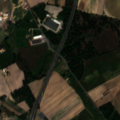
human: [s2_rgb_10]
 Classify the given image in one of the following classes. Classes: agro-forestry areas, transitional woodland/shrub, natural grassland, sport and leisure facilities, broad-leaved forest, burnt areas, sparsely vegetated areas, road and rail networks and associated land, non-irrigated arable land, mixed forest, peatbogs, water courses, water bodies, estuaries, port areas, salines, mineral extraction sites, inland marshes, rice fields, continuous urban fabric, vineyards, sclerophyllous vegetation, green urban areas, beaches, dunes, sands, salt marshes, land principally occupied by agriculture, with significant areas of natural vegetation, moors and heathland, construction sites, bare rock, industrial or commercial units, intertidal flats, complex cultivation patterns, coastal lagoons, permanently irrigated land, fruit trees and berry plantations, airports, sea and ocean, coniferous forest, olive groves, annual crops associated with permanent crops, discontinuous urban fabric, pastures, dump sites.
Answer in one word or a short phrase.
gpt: road and rail networks and associated land, permanently irrigated land, complex cultivation patterns, broad-leaved forest